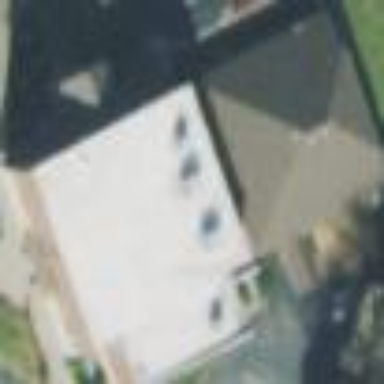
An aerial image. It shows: Beautiful church building.